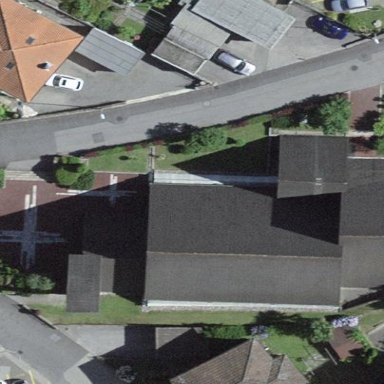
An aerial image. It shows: Building serving as place of worship.